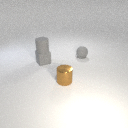
small brown metal cylinder in front of small gray rubber sphere